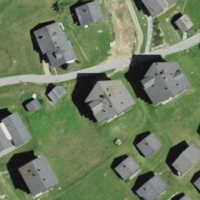
EUNIS habitat code: 54
Species observed at this site:
Prunella collaris